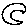
Label: moon